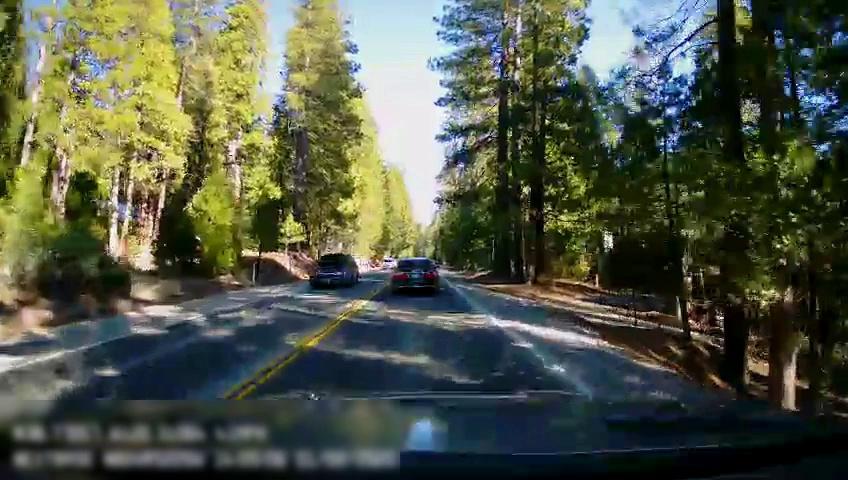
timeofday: Day
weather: Sunny
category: Drivable Space
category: Vehicles | Car
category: Vehicles | Car
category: Vehicles | Car
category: Lanes | Opposite Lane
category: Lanes | Opposite Lane
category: Lanes | Current Lane
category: Lanes | Current Lane